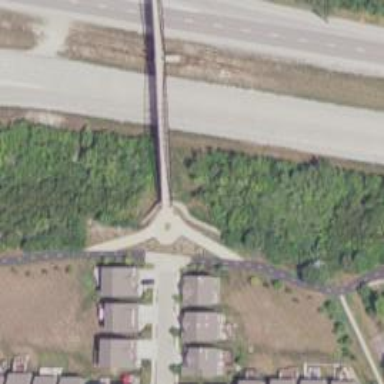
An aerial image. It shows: Cycleway.